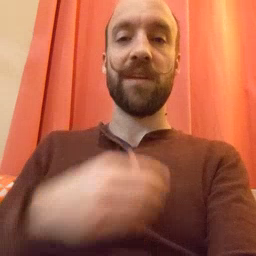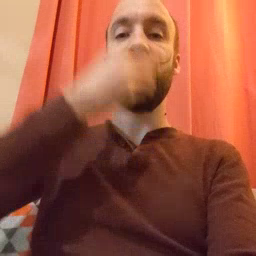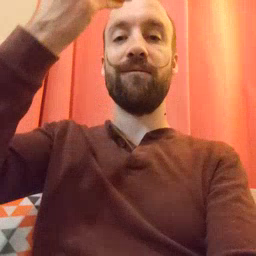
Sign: giraffe